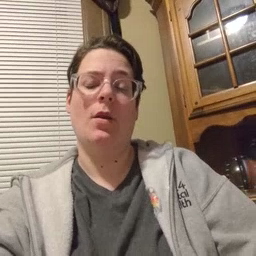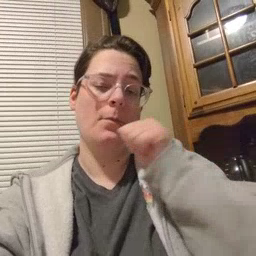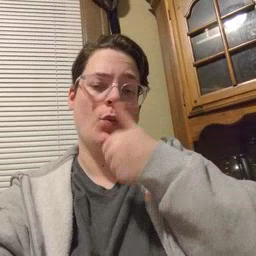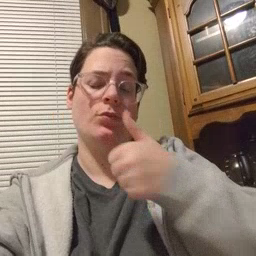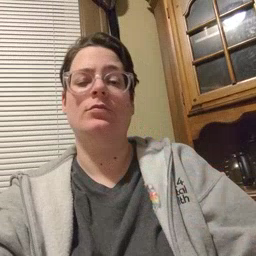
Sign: tomorrow